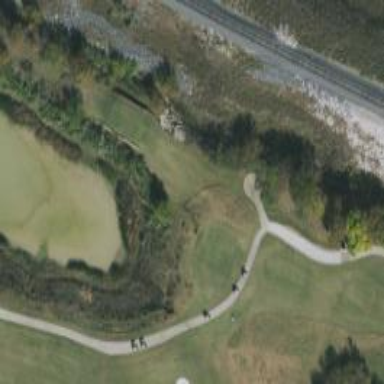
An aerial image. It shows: Golf tee.